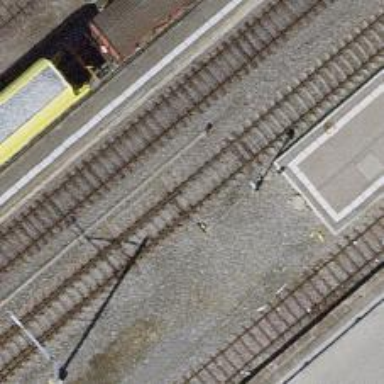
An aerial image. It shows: Railway switch.